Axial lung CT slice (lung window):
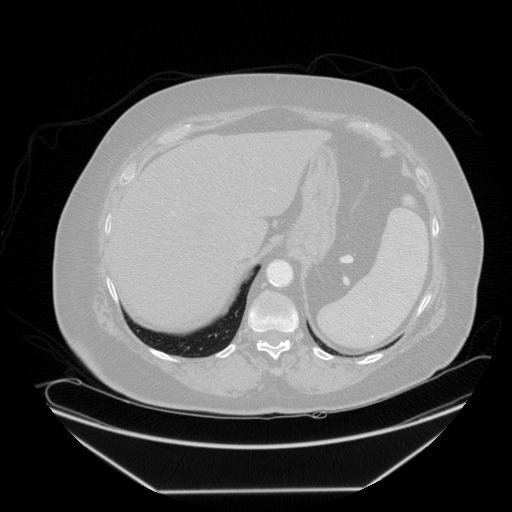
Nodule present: no